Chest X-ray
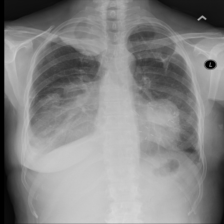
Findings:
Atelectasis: negative
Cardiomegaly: negative
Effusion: positive
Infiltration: negative
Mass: positive
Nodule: negative
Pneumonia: negative
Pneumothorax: positive
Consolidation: negative
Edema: negative
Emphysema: negative
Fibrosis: negative
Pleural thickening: positive
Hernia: negative